Question: how can i remove draggable event for div?
I want to add new .point to container , then draggablge it, but firstly I want to unbind all draggable events for $('.piont'), how to do it ?
'''
<script type="text/javascript" src="http://ajax.googleapis.com/ajax/libs/jquery/1.4.2/jquery.min.js"></script>
<script type="text/javascript" src="http://code.jquery.com/ui/1.8.2/jquery-ui.js"></script>
<style type="text/css">
*{margin:0;padding:0}
.container{
margin:50px;
width:100px;
height:100px;
border:1px solid #777;
position:relative
}
.point{
width:20px;
height:20px;
background-color:tan;
position:absolute;
}
</style>
<script type="text/javascript">
$(function(){
$('.point').draggable({
stop: function (e){
alert(1);
}
});
});
function unbind_draggable(){
// how can unbind draggable for .point?
}
</script>
<div class="container">
<div class="point"></div>
<div class="point"></div>
<div class="point"></div>
<div class="point"></div>
</div>
<button onclick="unbind_draggable()">unbind_draggable</button>
'''

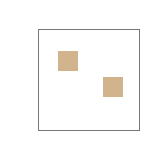
Answer: For removing draggable event :
'''
$( ".selector" ).draggable( 'disable' ); OR
$( ".selector" ).draggable( 'destroy' );
'''
Further details check jQuery UI API documentation. <URL>
For your question:
'''
function unbind_draggable(){
$('point').draggable( 'destroy' );
//OR
$('point').draggable( 'disable' );
}
'''